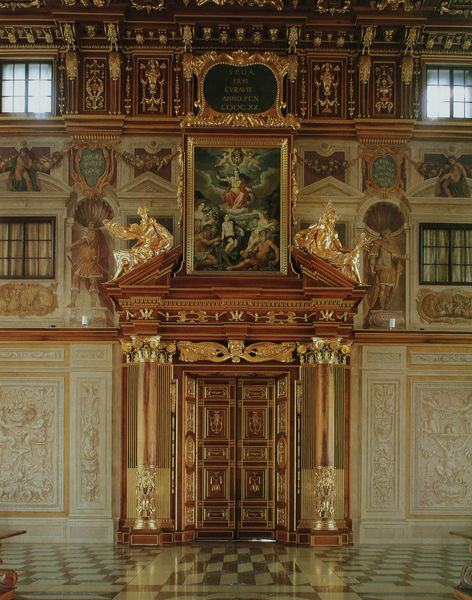
Titel: Das nördliche Hauptportal des Goldenen Saales nach der Wiederherstellung
Künstler: Elias Holl
Standort: Augsburg
Institution: Rathaus
Schlagwörter: blau, dunkel, gemälde, himmel, schatten, weiß, gelb, grün, ocker, sitzen, braun, fenster, frankreich, grau, holz, licht, marmor, raum, schmuck, säule, säulen, tisch, tür, zimmer, gebäude, rot, schloss, beige, karo, ornament, schachbrett, wand, architektur, barock, rahmen, sockel, bild, innenraum, spiegelung, kirche, sonne, boden, figur, gold, interieur, adel, decke, innen, klassizismus, statue, relief, schrift, bilder, ansicht, italien, giebel, türe, pilaster, saal, figuren, thron, dekoration, tafel, detail, reflexe, inschrift, glanz, dekor, verzierung, lciht, stuck, tor, lichtreflexe, bemalt, halle, foto, fotografie, photographie, rechtecke, fussboden, eingang, burg, medaillon, vergoldet, fensterkreuz, palast, schweben, tageslicht, fliesen, napoleon, herrscher, kacheln, mosaik, architrav, rom, photo, verziert, fries, quadrate, portal, römer, schachmuster, sims, gesims, skulpturen, pforte, farbfoto, jesus, zitat, residenz, florenz, vatikan, kasetten, kassetten, fresko, golden, kassettentür, prunk, teuer, maria, reliefs, madonna, verzeirung, fotographie, auferstehung, alabaster, palais, michelangelo, tempelmotiv, augsburg, paneel, ge,älde, zwillingssäulen, abschluss, sruck, prunksaal, goldener saal, glaz, sulen, verziertung, mrmor, goldener sall, gemälden, bemahlt, pankett, poralt